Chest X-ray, AP view. Patient: 56 years old, sex M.
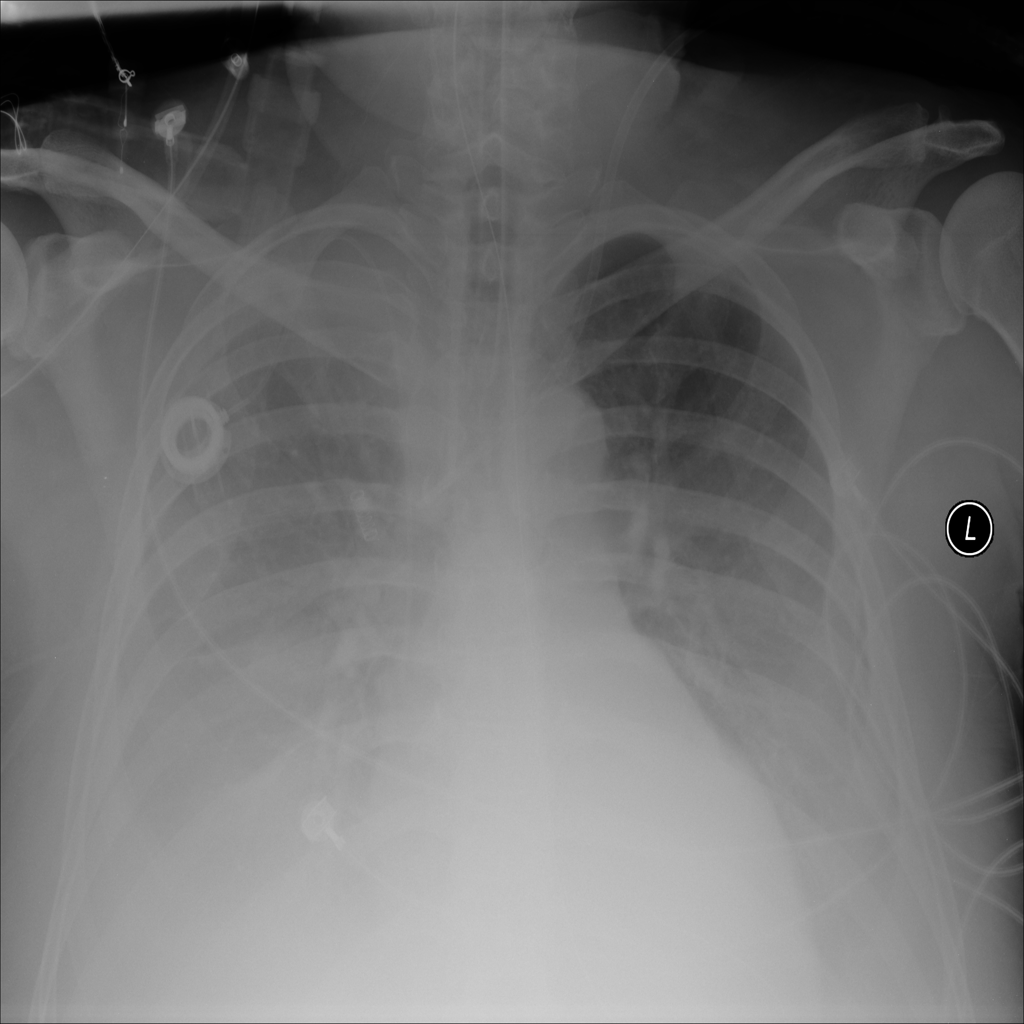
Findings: No Finding